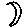
Label: moon